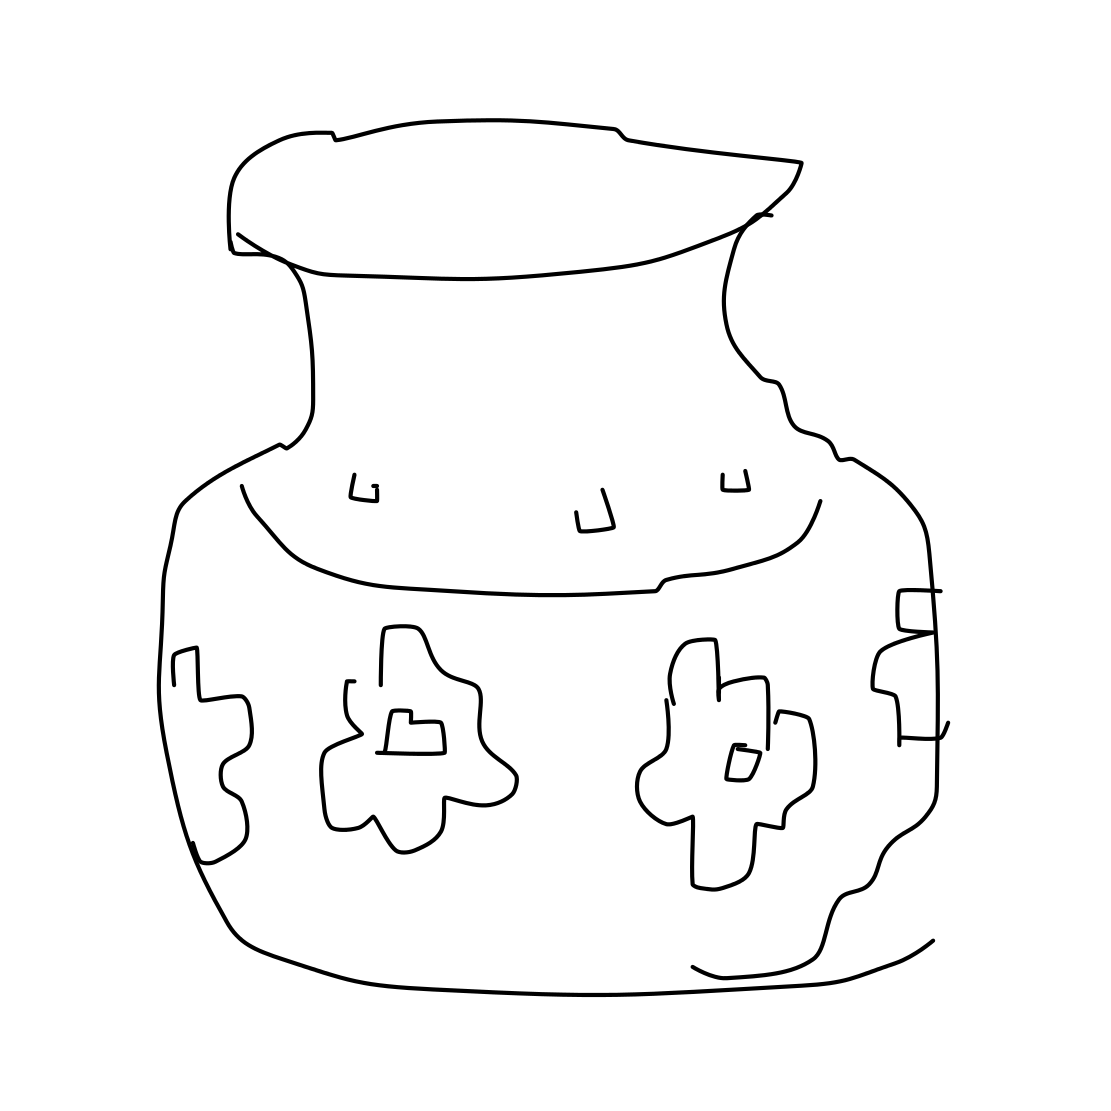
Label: vase